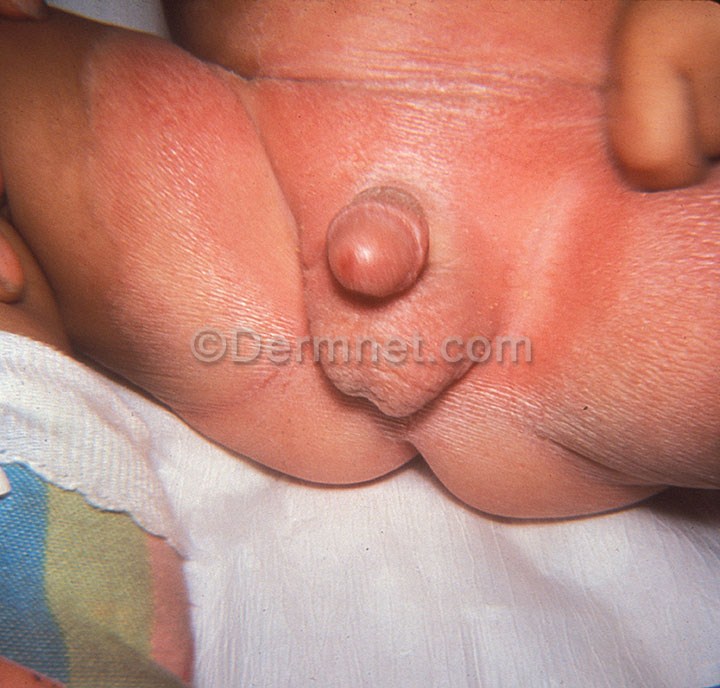
Disease: Tinea Ringworm Candidiasis and other Fungal Infections